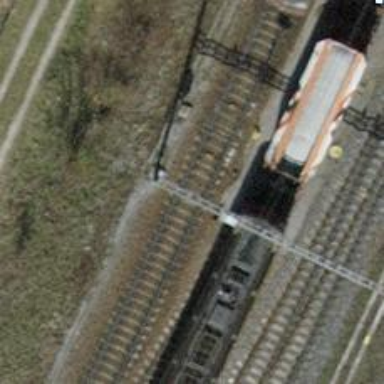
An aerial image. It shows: Single-track railway siding with electrified contact lines.